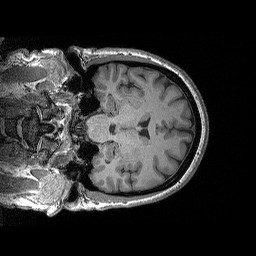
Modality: T1w
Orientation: coronal
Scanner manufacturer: siemens
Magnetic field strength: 3 T
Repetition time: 2.3 s
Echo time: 0.00298 s